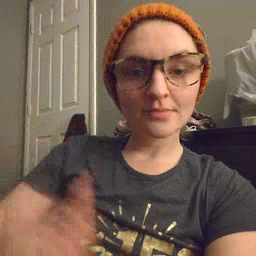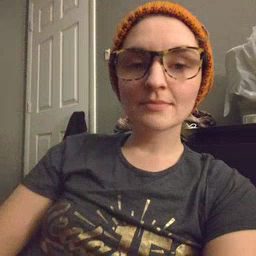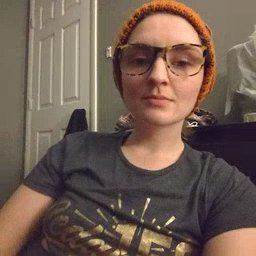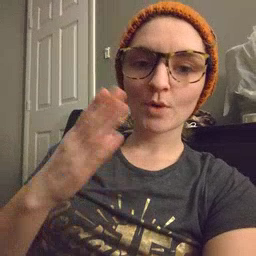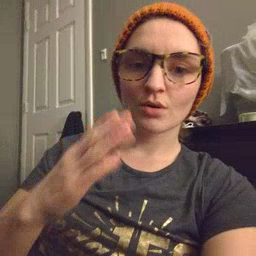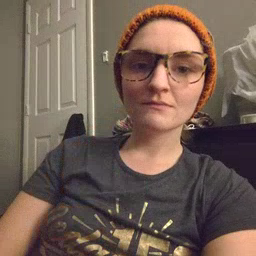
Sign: blue